Aerial crown-view tile of a tropical tree (Barro Colorado Island, Panama), acquired 20250818:
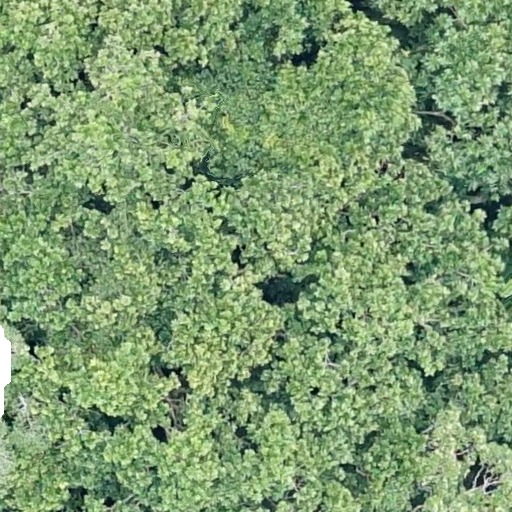
Species: Anacardium excelsum
GBIF accepted scientific name: Anacardium excelsum
Crown area: 629.17 m²